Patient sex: M
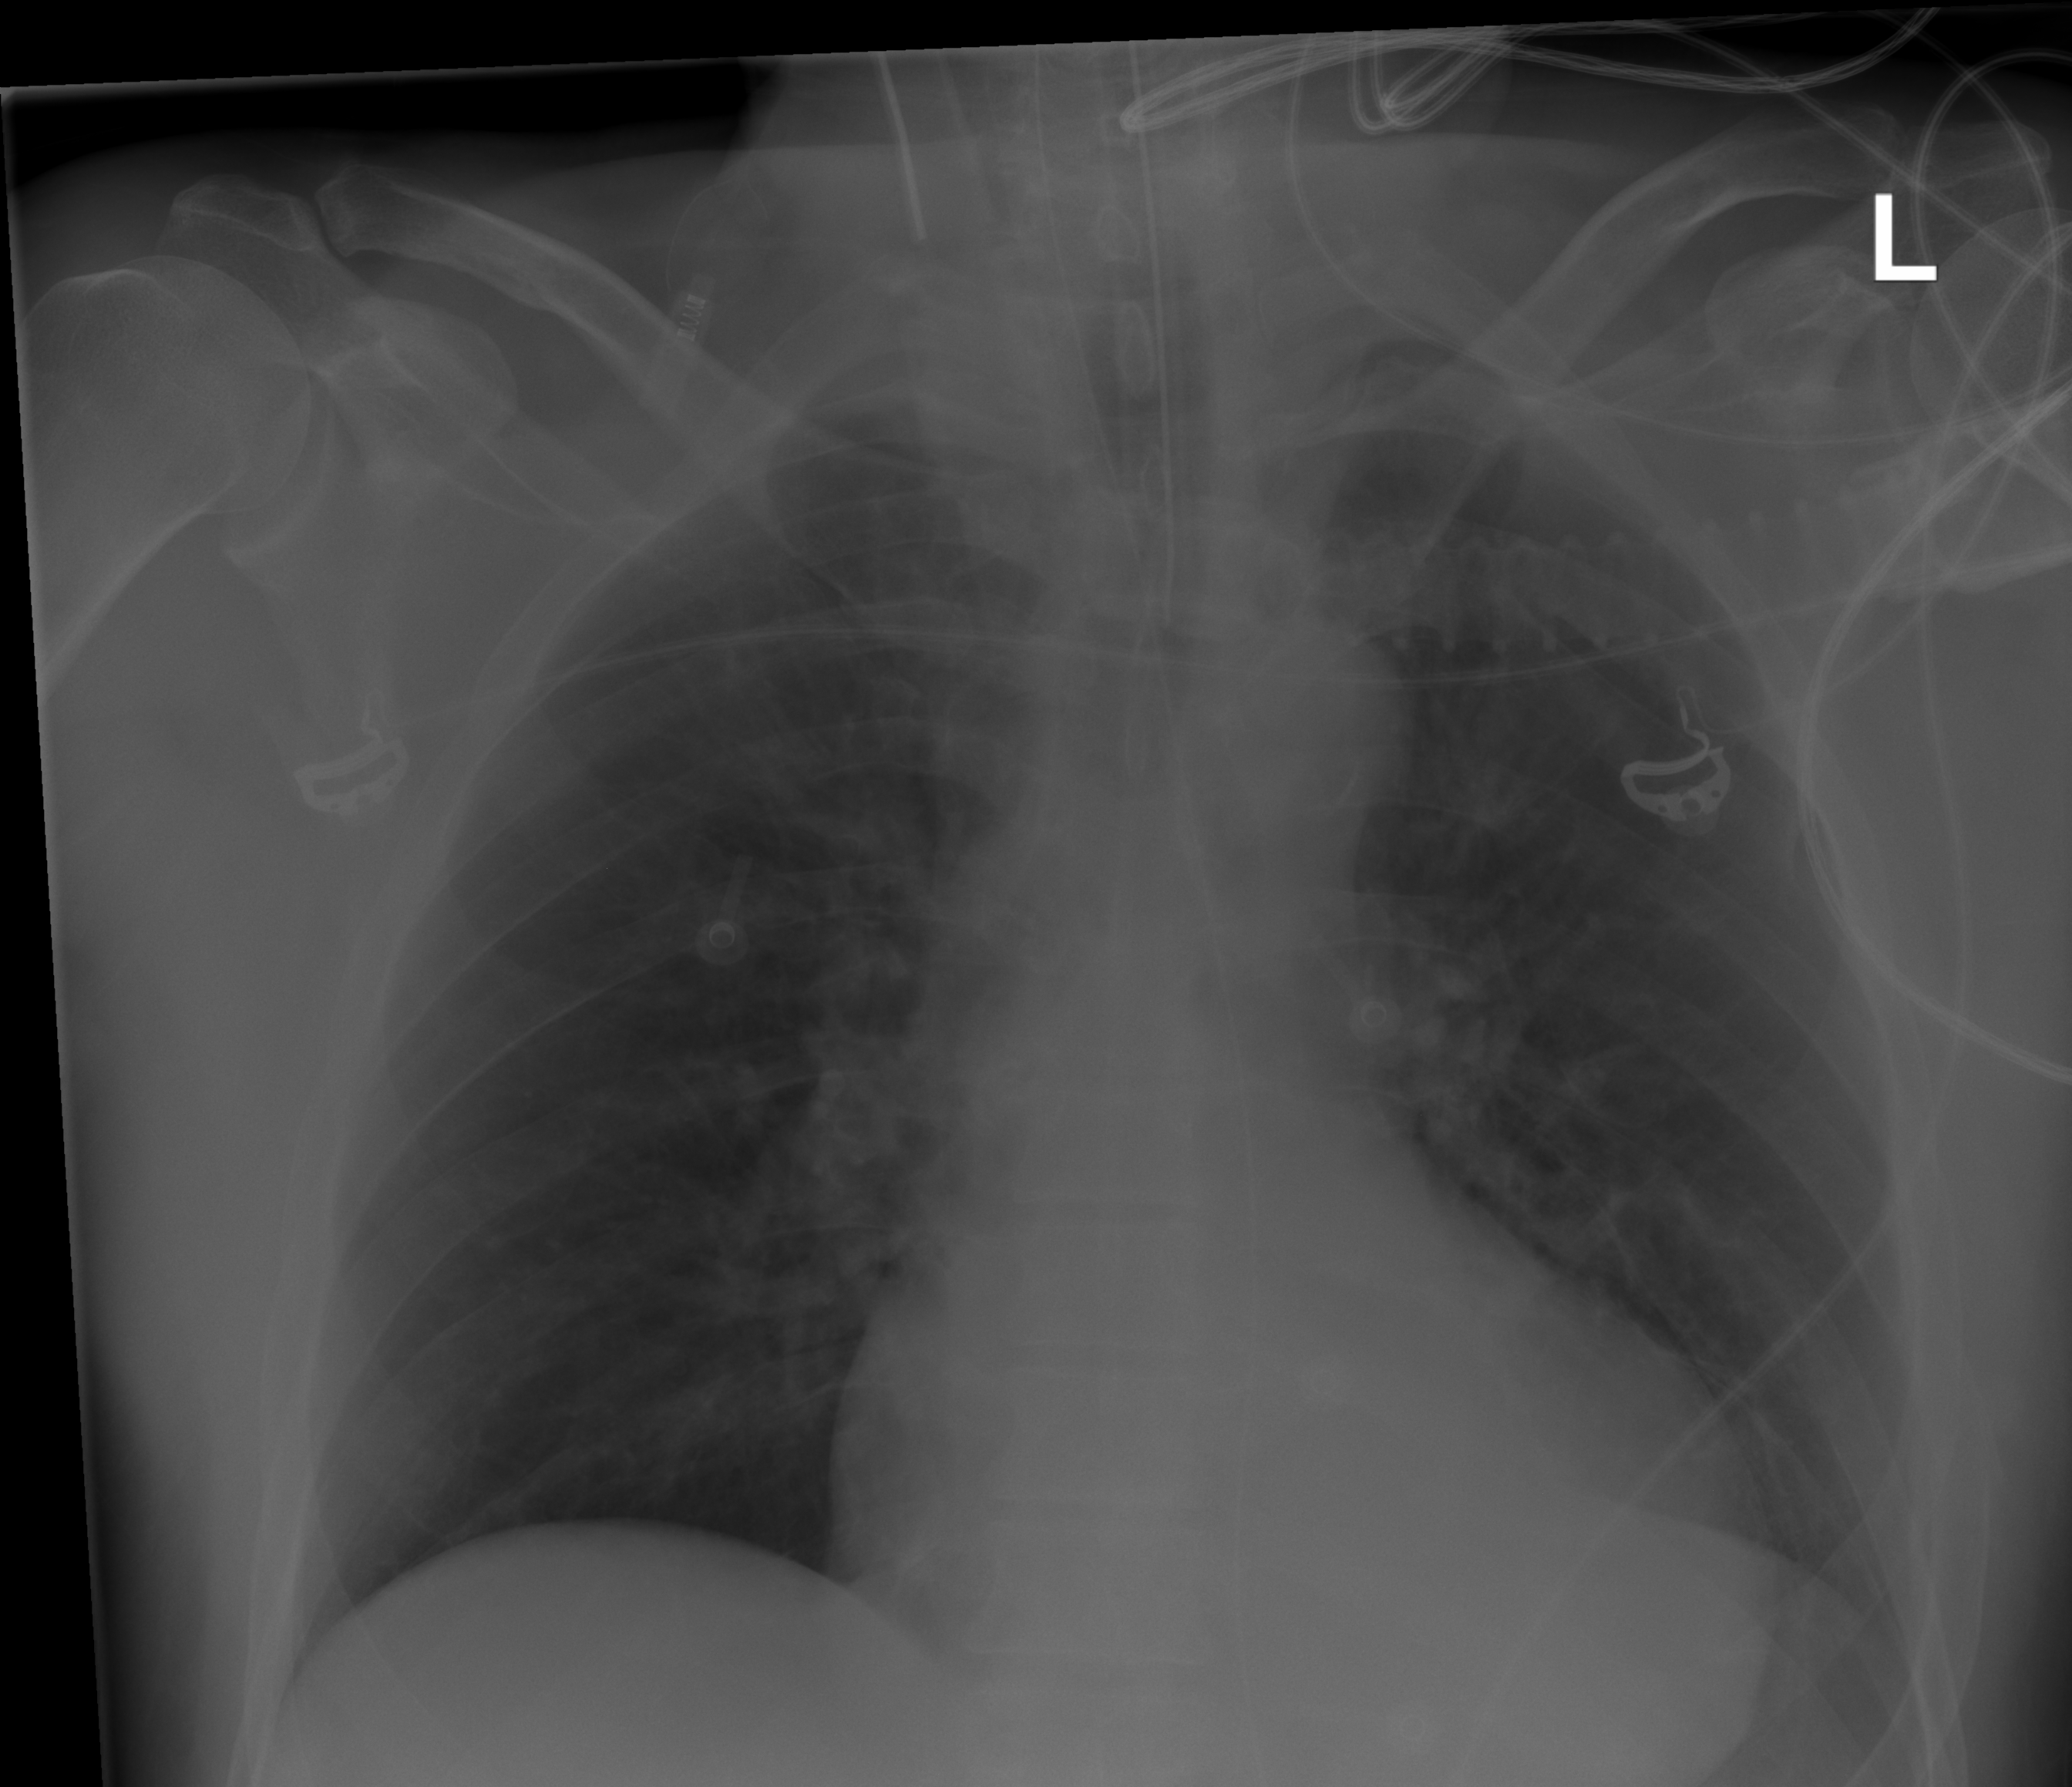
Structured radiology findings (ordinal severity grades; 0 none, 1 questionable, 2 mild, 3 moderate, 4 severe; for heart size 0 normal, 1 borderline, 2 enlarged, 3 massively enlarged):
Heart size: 0
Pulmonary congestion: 0
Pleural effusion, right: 0
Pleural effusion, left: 0
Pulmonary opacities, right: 0
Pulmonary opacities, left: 0
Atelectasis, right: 1
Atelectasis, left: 1